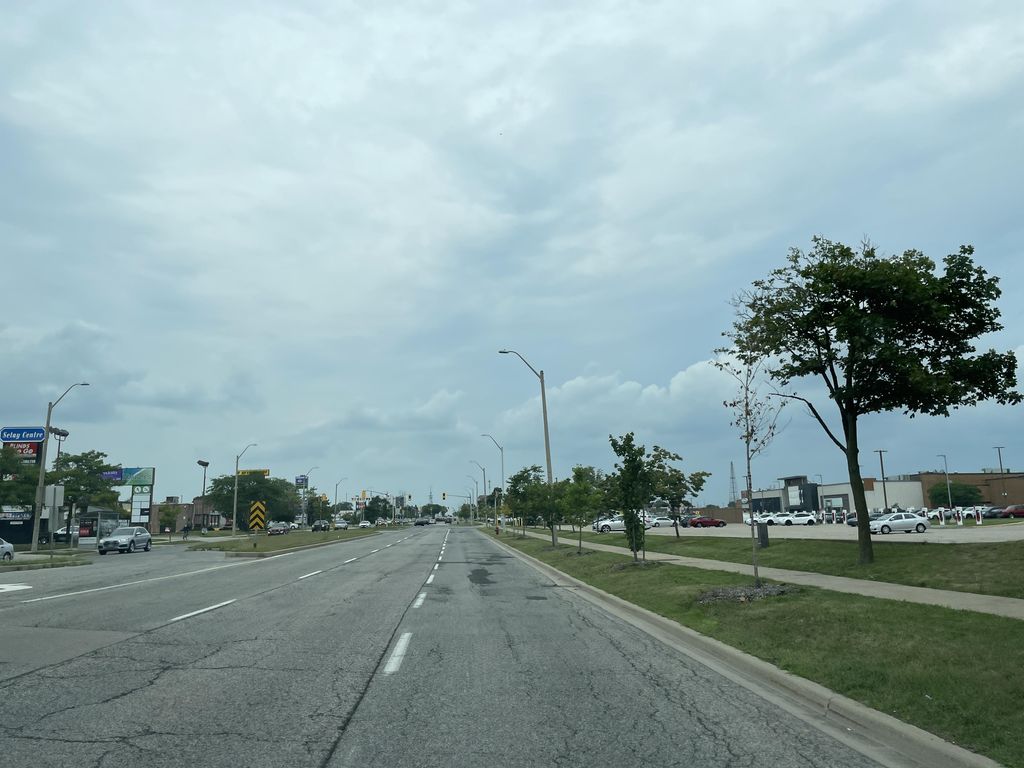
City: hamilton